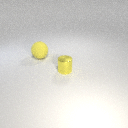
small yellow metal cylinder in front of large yellow rubber sphere